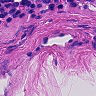
Metastatic tissue present: no